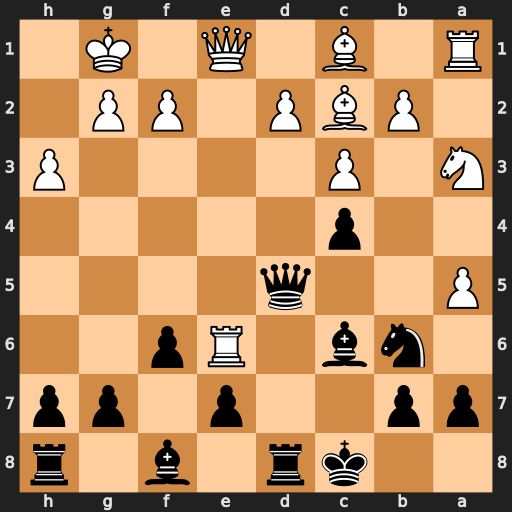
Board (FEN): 2kr1b1r/pp2p1pp/1nb1Rp2/P2q4/2p5/N1P4P/1PBP1PP1/R1B1Q1K1
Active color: b
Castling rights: -
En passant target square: -
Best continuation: Qxg2#